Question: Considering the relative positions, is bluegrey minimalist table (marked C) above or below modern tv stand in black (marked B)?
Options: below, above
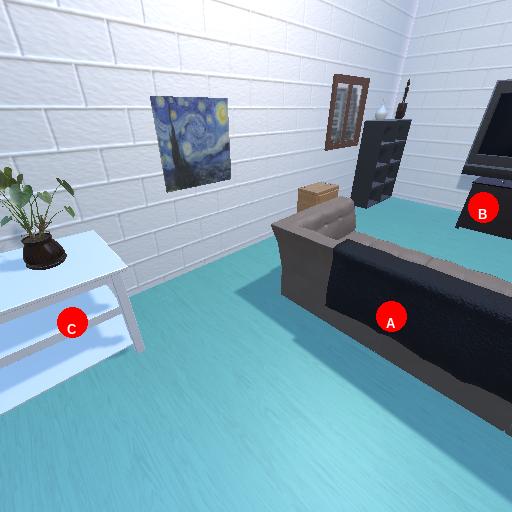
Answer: below